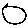
Label: circle